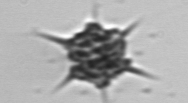
Label: Dictyocha